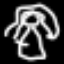
Label: angel